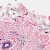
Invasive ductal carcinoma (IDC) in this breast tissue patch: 0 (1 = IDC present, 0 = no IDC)